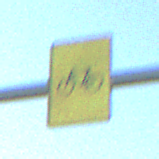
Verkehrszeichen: RadverkehrOhnePfeilsymbol
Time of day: MorningAfternoon
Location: Outdoor (Nature)
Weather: PartlyCloudy
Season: NotSpecified
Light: Natural